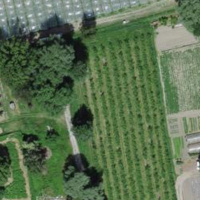
EUNIS habitat code: 52
Species observed at this site:
Cornus sanguinea